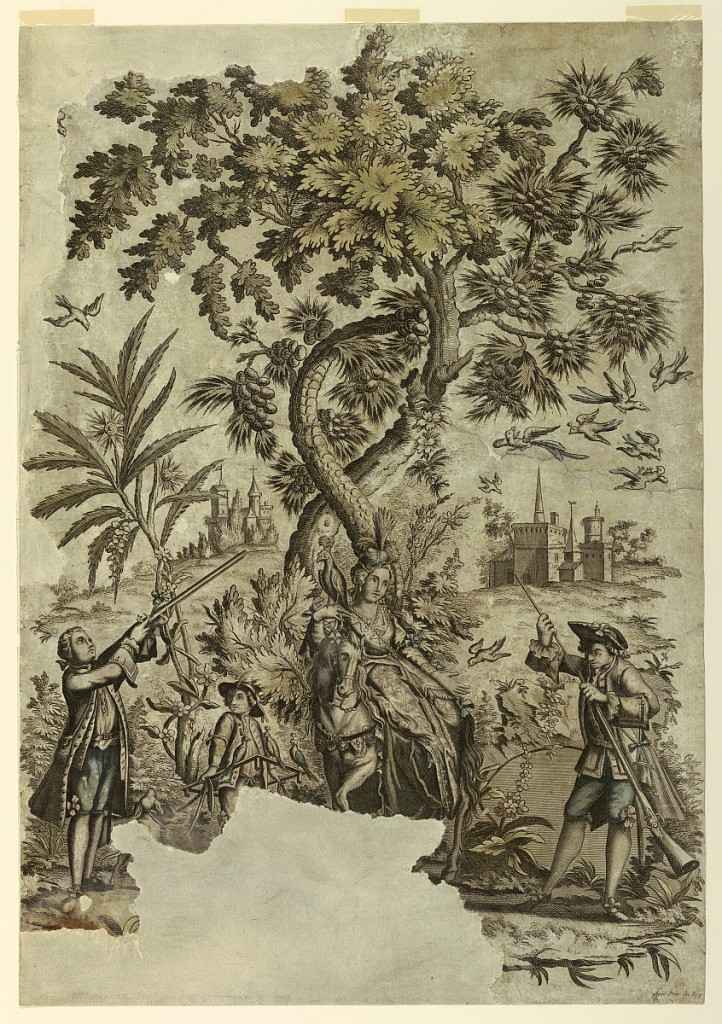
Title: Bird Hunt
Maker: Jean-Baptiste Scotin I, 1678 – after 1738
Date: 1730–50
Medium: Engraving with etching with some green and blue watercolor washes on paper
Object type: Print
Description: A young man standing at left takes aim at a flock of birds at right. A boy holding dogs and a decoy stand beside him. A lady on horseback holds a falcon. She stands in the center under two trees. A man charges his gun, at right. Two groups of buildings in the distance.